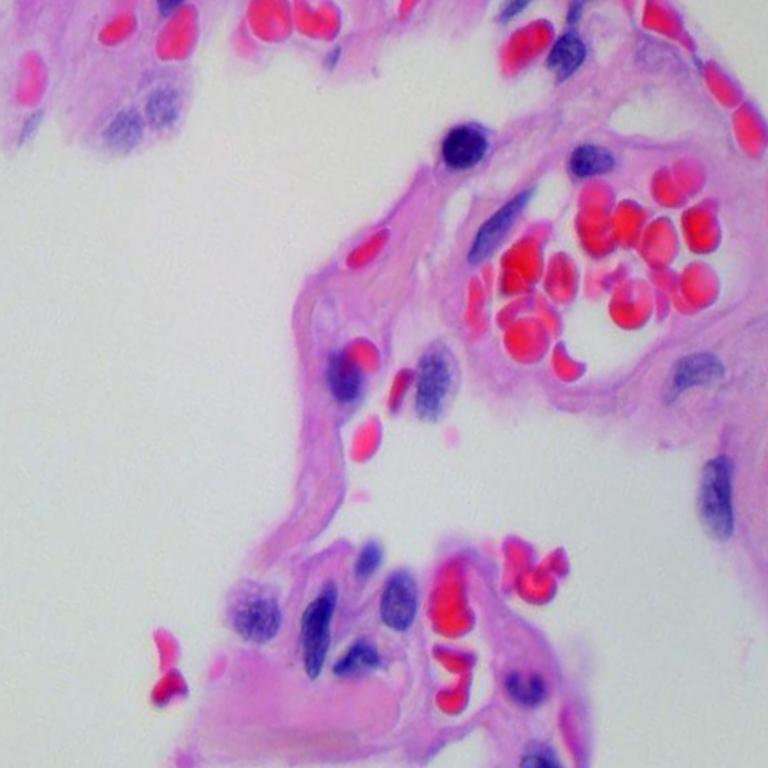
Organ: lung
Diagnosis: benign